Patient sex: M
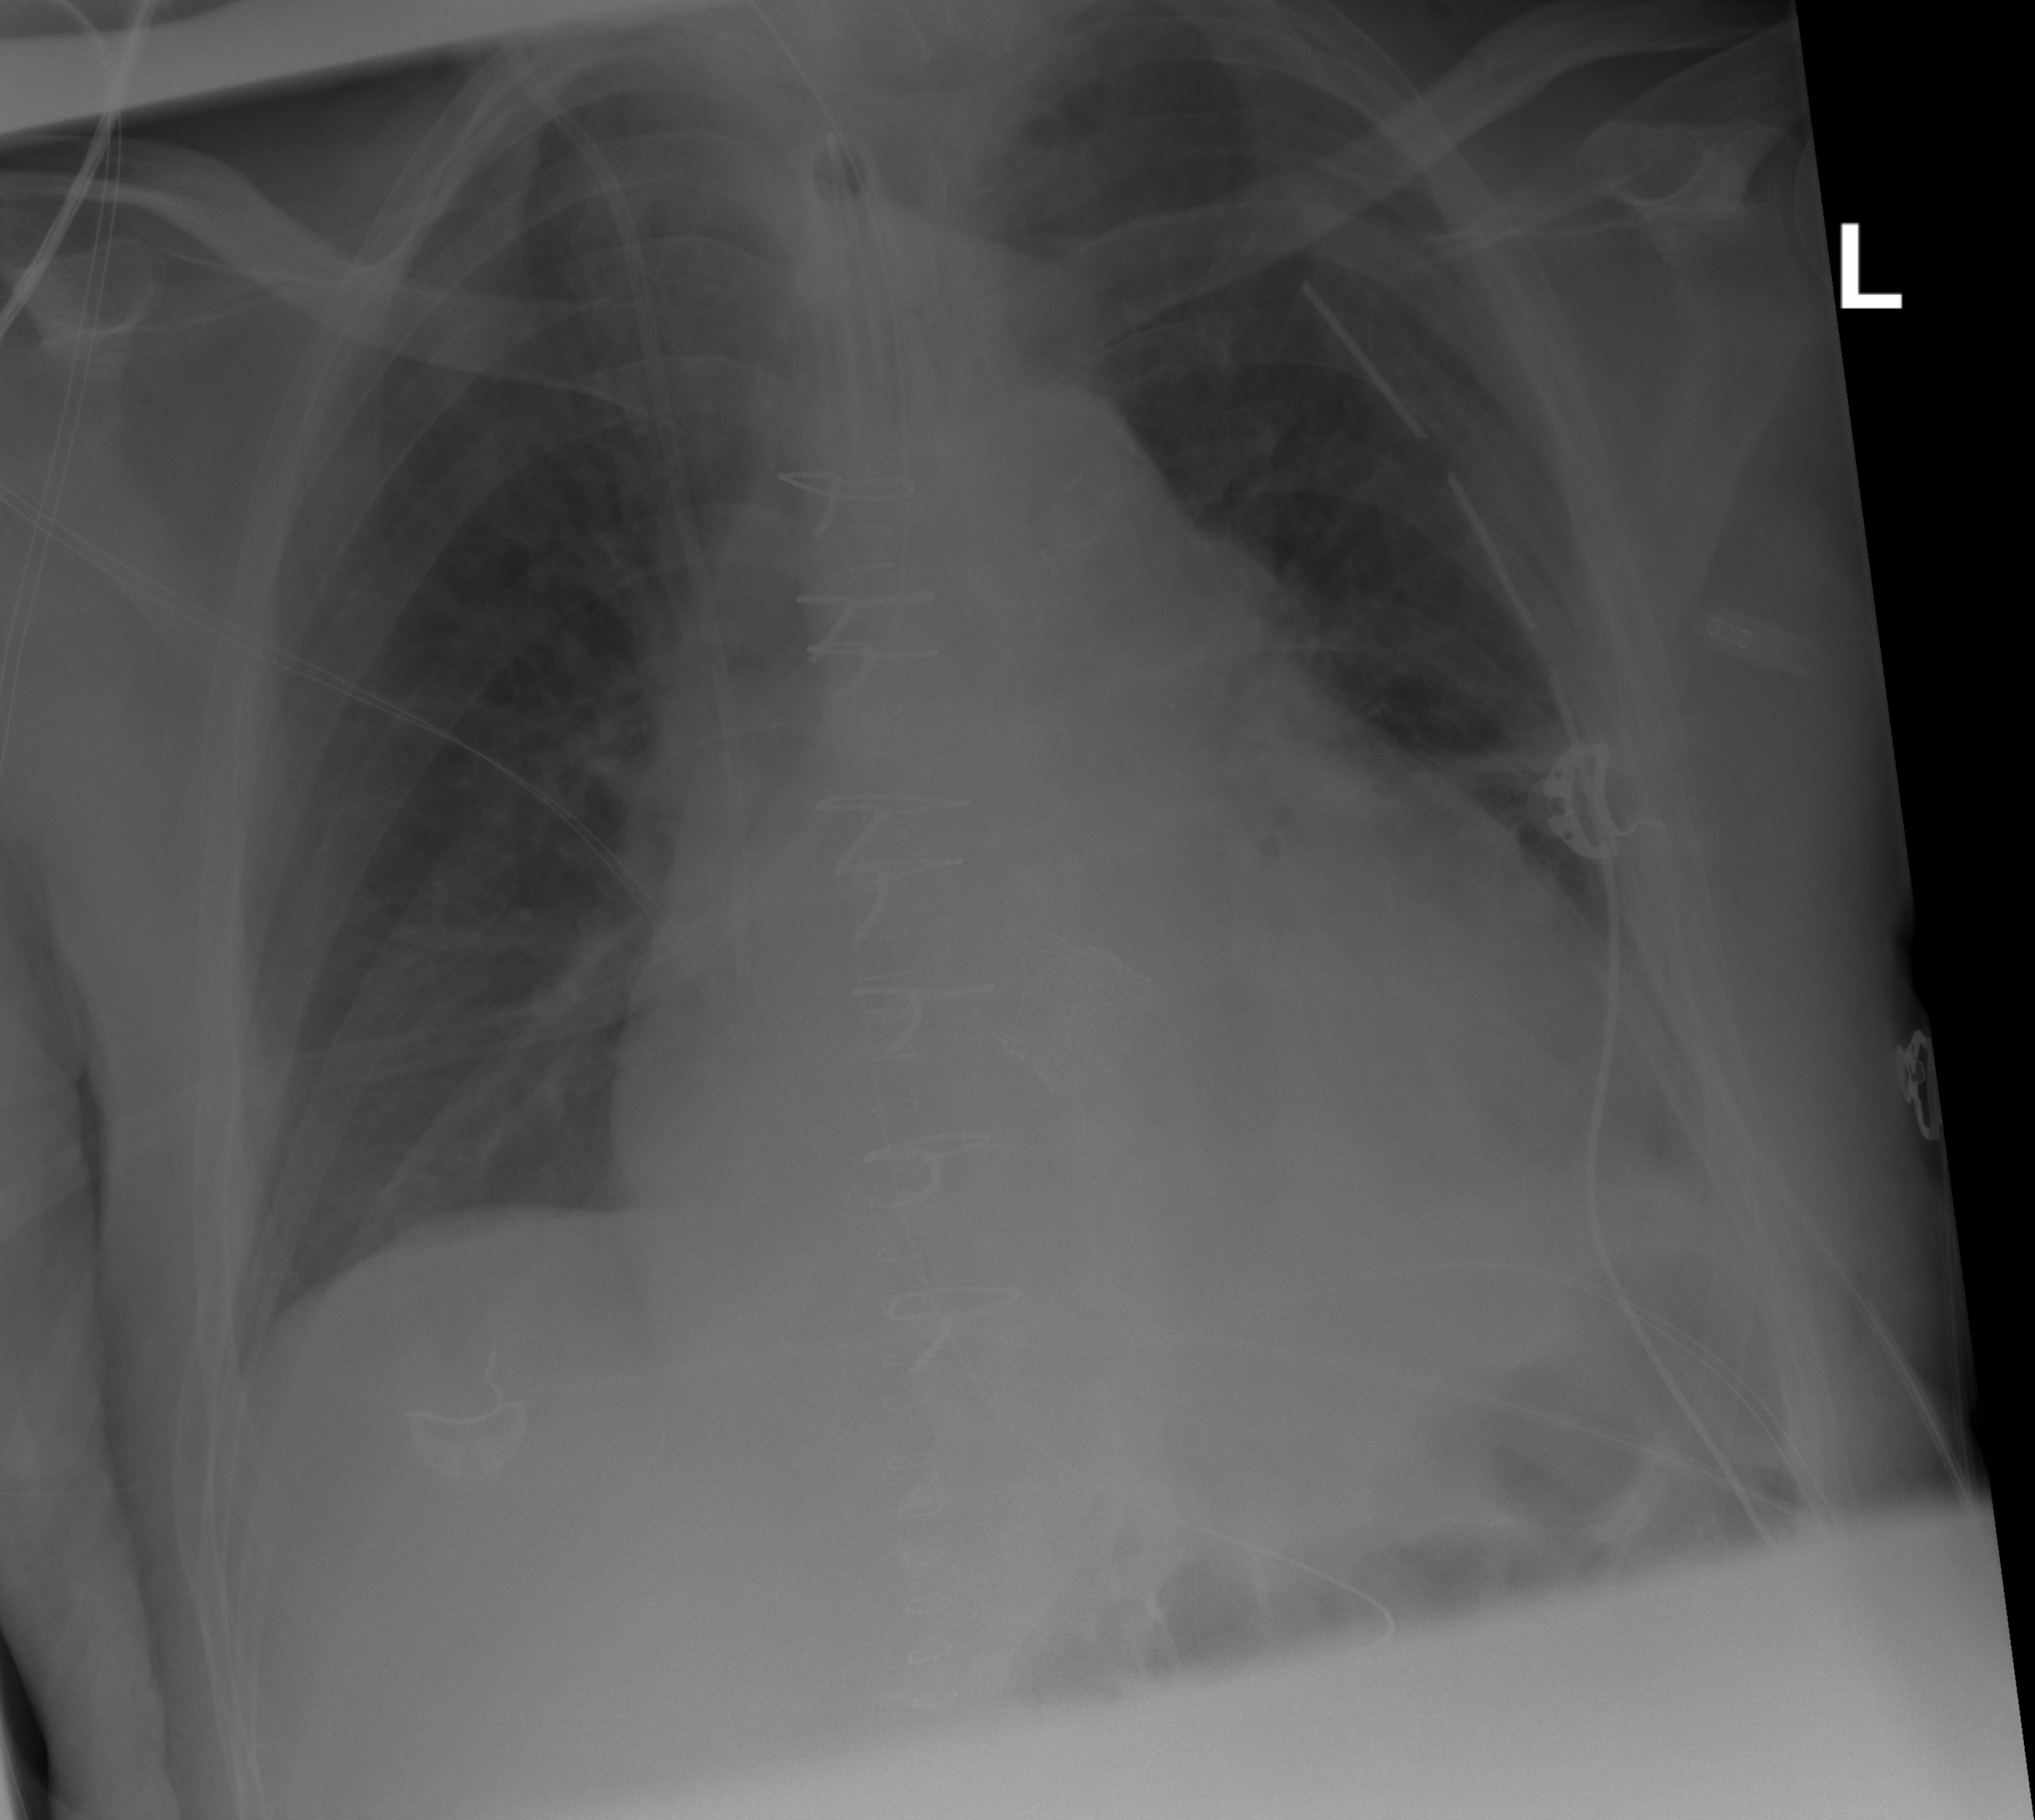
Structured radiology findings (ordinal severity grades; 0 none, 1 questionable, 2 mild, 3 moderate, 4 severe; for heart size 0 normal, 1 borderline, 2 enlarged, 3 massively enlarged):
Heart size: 3
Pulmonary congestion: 2
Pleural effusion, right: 0
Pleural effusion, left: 2
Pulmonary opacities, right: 0
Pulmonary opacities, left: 0
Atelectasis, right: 2
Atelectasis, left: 2